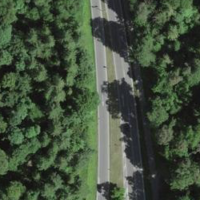
EUNIS habitat code: 57
Species observed at this site:
Carex acutiformis